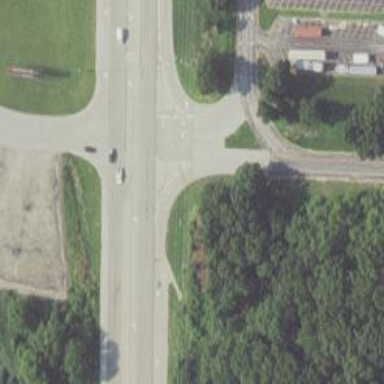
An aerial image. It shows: Secondary link road.